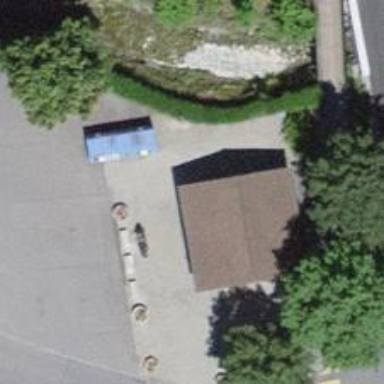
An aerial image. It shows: Recycling container for recycling.